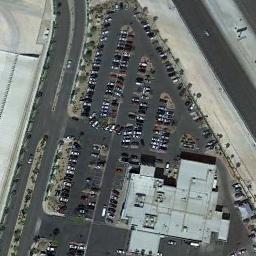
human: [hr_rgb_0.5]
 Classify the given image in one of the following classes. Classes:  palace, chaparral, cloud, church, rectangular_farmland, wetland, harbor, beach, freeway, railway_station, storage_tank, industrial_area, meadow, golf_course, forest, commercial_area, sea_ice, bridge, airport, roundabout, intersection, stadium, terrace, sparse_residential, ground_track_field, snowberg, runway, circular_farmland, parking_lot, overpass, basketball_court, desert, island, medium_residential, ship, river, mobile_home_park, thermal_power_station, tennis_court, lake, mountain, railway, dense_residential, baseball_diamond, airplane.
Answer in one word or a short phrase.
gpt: parking_lot